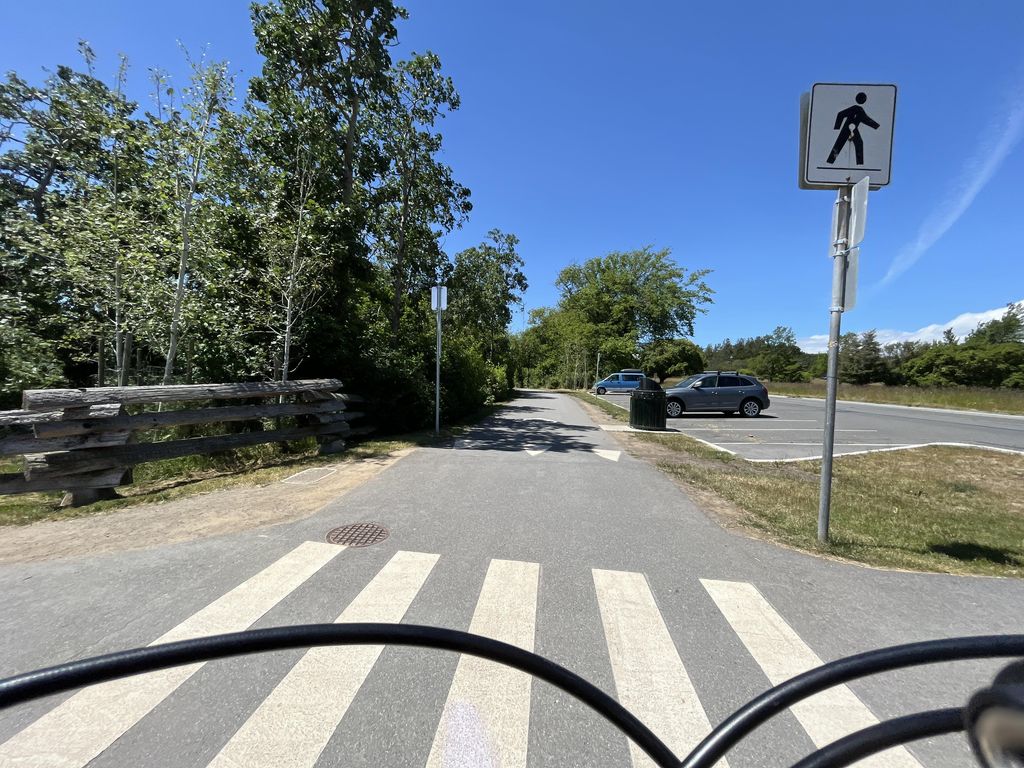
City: victoria